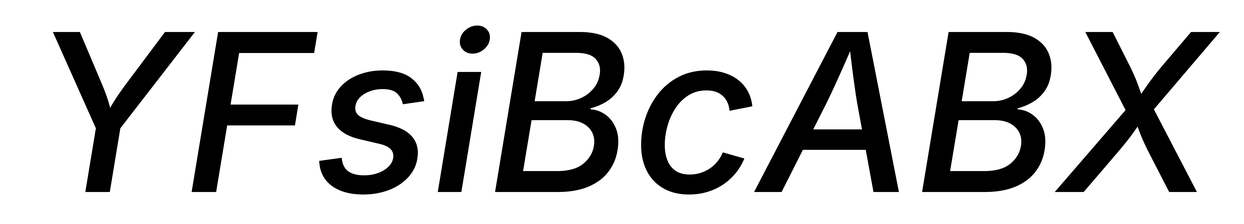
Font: Inter-Italic_Medium_Italic